Field crop: maize
Growth stage: 2
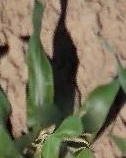
Species: maize